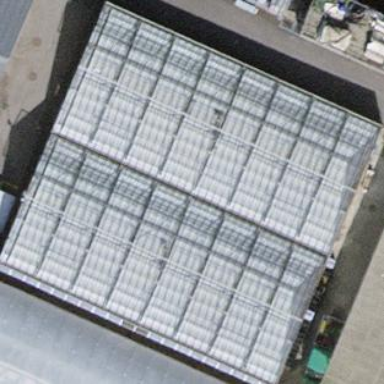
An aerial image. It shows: Greenhouse.